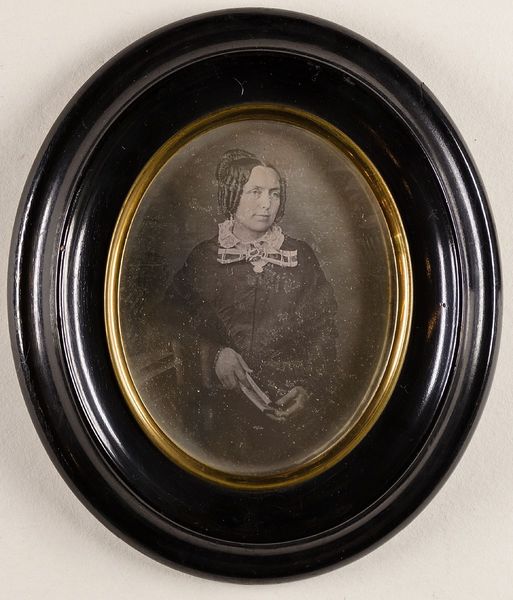
Titel: Frau Burmester, geb. Menck
Künstler: Wilhelm Breuning
Standort: Hamburg
Institution: Museum für Kunst und Gewerbe Hamburg
Schlagwörter: frau, portrait, person, foto, fotografie, photographie, photo, gerahmt, lichtbild, daguerreotypie, historische, bildwerke, angewandte und bildende kunst, hessische systematik, porträt, persönlichkeit, porträtfotografie, porträtphotographie, hüftbild